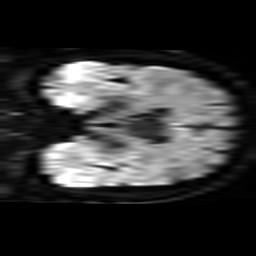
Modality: TRACE
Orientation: coronal
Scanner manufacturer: philips
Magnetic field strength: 3 T
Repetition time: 3.078 s
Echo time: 0.076 s